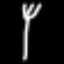
Label: fork